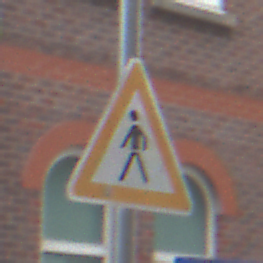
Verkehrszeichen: FussgaengerRechts
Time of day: MorningAfternoon
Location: Outdoor (Urban)
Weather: Overcast
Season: NotSpecified
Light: Natural